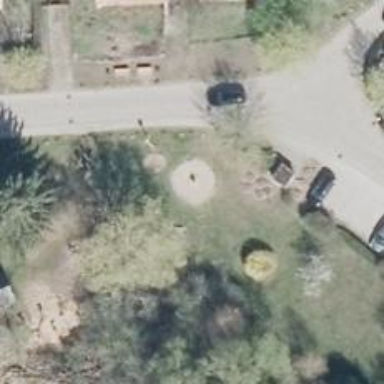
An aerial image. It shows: Playground with roundabout.